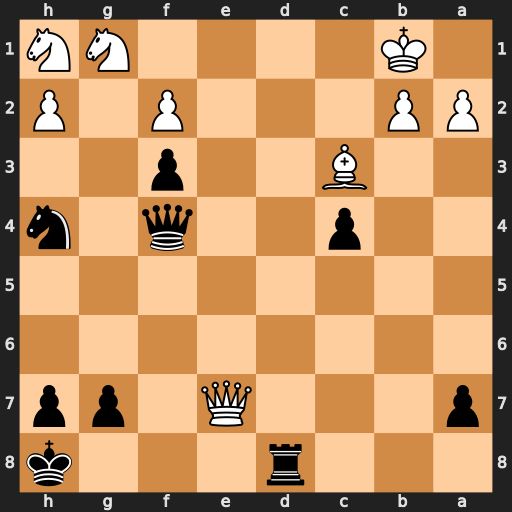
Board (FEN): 3r3k/p3Q1pp/8/8/2p2q1n/2B2p2/PP3P1P/1K4NN
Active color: b
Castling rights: -
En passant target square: -
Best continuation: Rd1+ Kc2 Qc1#